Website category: book
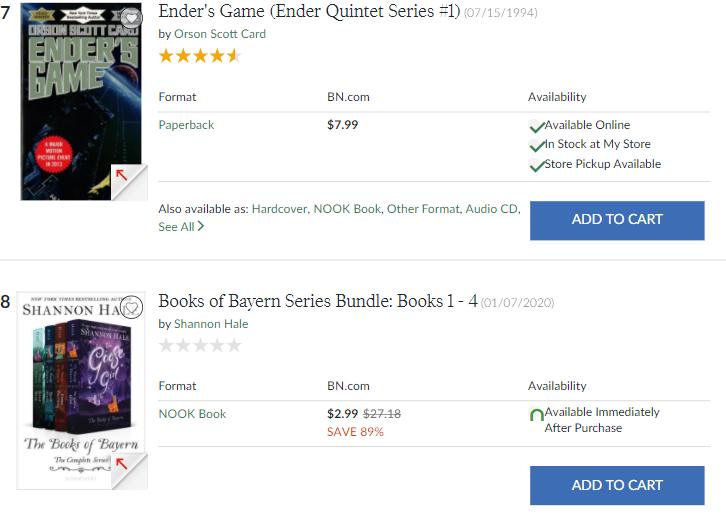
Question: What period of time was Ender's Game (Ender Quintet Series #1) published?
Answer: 07/15/1994

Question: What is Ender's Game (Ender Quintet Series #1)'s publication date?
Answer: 07/15/1994

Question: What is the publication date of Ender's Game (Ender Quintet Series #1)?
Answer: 07/15/1994

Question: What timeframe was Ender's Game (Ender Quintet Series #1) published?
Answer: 07/15/1994

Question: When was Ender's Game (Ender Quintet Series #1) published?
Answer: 07/15/1994

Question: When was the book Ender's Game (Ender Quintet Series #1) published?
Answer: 07/15/1994

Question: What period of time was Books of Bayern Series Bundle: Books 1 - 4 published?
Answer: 01/07/2020

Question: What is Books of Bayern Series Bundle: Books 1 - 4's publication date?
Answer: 01/07/2020

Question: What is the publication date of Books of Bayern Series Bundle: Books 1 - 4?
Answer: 01/07/2020

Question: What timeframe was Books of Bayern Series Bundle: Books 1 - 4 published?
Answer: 01/07/2020

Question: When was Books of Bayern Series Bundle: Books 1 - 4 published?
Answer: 01/07/2020

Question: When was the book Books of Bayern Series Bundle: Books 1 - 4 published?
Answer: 01/07/2020

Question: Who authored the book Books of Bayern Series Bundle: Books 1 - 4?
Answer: Shannon Hale

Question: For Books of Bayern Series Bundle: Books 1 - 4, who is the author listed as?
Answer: Shannon Hale

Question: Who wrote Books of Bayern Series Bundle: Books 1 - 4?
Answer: Shannon Hale

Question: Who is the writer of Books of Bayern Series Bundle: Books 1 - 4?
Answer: Shannon Hale

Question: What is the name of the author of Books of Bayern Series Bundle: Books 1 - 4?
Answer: Shannon Hale

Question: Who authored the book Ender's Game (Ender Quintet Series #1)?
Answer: Orson Scott Card

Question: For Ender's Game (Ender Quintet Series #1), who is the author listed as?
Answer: Orson Scott Card

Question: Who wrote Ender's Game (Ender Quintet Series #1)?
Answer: Orson Scott Card

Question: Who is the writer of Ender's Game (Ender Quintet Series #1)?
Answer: Orson Scott Card

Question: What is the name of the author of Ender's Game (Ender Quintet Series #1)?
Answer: Orson Scott Card

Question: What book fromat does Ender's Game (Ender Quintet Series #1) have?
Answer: Paperback

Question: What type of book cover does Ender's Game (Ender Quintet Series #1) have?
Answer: Paperback

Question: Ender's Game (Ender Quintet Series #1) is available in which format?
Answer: Paperback

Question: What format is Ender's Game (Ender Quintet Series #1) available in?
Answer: Paperback

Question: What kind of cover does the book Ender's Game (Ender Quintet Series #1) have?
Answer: Paperback

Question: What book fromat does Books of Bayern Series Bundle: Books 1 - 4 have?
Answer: NOOK Book

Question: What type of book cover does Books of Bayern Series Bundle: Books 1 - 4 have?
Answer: NOOK Book

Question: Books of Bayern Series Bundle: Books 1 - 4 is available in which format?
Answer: NOOK Book

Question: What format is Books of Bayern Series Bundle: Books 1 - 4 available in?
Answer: NOOK Book

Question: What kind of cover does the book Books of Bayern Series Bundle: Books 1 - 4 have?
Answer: NOOK Book

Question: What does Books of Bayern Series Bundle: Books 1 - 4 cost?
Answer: $2.99

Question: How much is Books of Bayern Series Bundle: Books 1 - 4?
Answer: $2.99

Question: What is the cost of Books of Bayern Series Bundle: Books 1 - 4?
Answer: $2.99

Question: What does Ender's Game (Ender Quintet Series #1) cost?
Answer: $7.99

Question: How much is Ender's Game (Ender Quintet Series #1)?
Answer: $7.99

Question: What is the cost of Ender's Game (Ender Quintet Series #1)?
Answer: $7.99

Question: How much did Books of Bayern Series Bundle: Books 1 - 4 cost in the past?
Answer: $27.18

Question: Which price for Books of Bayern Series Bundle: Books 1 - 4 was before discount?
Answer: $27.18

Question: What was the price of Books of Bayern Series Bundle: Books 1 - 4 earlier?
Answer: $27.18

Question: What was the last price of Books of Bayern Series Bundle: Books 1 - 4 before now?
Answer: $27.18

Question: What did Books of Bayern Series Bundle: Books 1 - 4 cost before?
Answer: $27.18

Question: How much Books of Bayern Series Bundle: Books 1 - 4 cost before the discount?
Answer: $27.18

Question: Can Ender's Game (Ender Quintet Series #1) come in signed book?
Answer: no

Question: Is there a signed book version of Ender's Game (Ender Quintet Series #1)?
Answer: no

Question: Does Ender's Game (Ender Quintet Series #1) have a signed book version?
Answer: no

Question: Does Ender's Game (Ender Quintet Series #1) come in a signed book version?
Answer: no

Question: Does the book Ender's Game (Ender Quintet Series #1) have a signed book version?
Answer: no

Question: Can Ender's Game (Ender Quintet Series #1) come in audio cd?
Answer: yes

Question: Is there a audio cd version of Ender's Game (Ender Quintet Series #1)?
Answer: yes

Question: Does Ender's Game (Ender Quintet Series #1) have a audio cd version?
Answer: yes

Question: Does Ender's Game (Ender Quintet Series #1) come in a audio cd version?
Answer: yes

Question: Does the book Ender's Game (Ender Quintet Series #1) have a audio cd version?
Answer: yes

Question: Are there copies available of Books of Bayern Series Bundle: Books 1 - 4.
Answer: yes

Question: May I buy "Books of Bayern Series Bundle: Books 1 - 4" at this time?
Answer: yes

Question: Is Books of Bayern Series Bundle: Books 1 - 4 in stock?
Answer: yes

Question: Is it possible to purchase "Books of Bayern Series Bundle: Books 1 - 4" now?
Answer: yes

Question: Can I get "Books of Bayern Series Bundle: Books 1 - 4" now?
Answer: yes

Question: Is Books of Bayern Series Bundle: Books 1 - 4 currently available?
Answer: yes

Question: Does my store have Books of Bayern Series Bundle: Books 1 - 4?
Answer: no

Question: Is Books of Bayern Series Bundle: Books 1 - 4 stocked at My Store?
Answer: no

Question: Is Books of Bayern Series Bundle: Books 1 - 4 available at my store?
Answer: no

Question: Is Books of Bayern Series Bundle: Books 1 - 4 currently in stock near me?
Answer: no